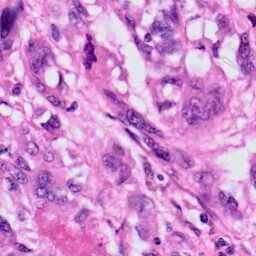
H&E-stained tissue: Skin